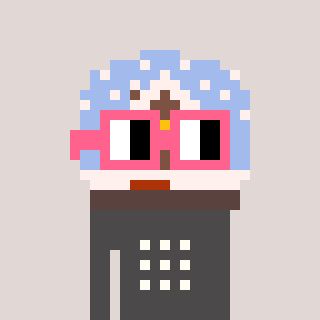
a pixel art character with square pink glasses, a snow globe-shaped head and a grayscale-colored body on a warm background